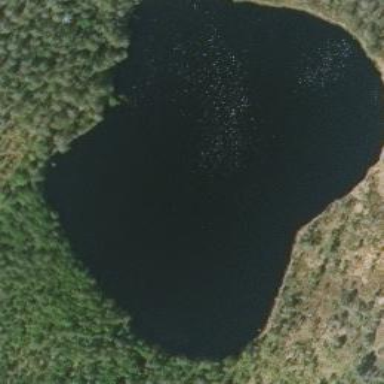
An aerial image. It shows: Serene lake surrounded by nature.